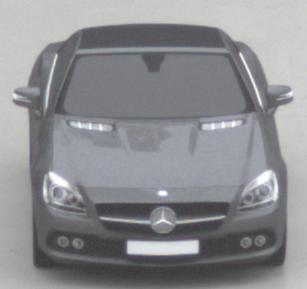
Make: Mercedes-Benz
Model: SLK 200
Detailed model: SLK-Class (172)
Model produced from: 2011/03
Model produced until: 2015/04
Doors: 2
Color: gray
Road condition: wet road
Daytime: midday
Contrast: low contrast